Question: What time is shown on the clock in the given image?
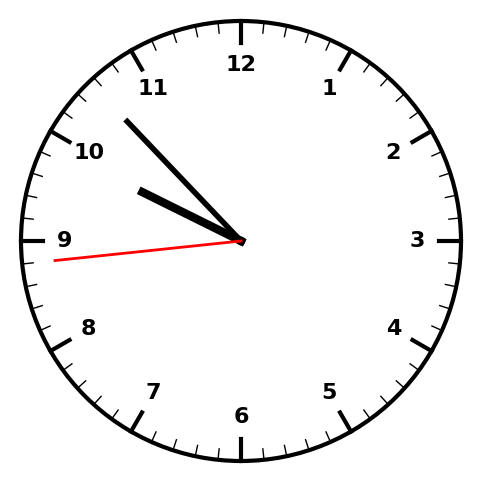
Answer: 09:52:44